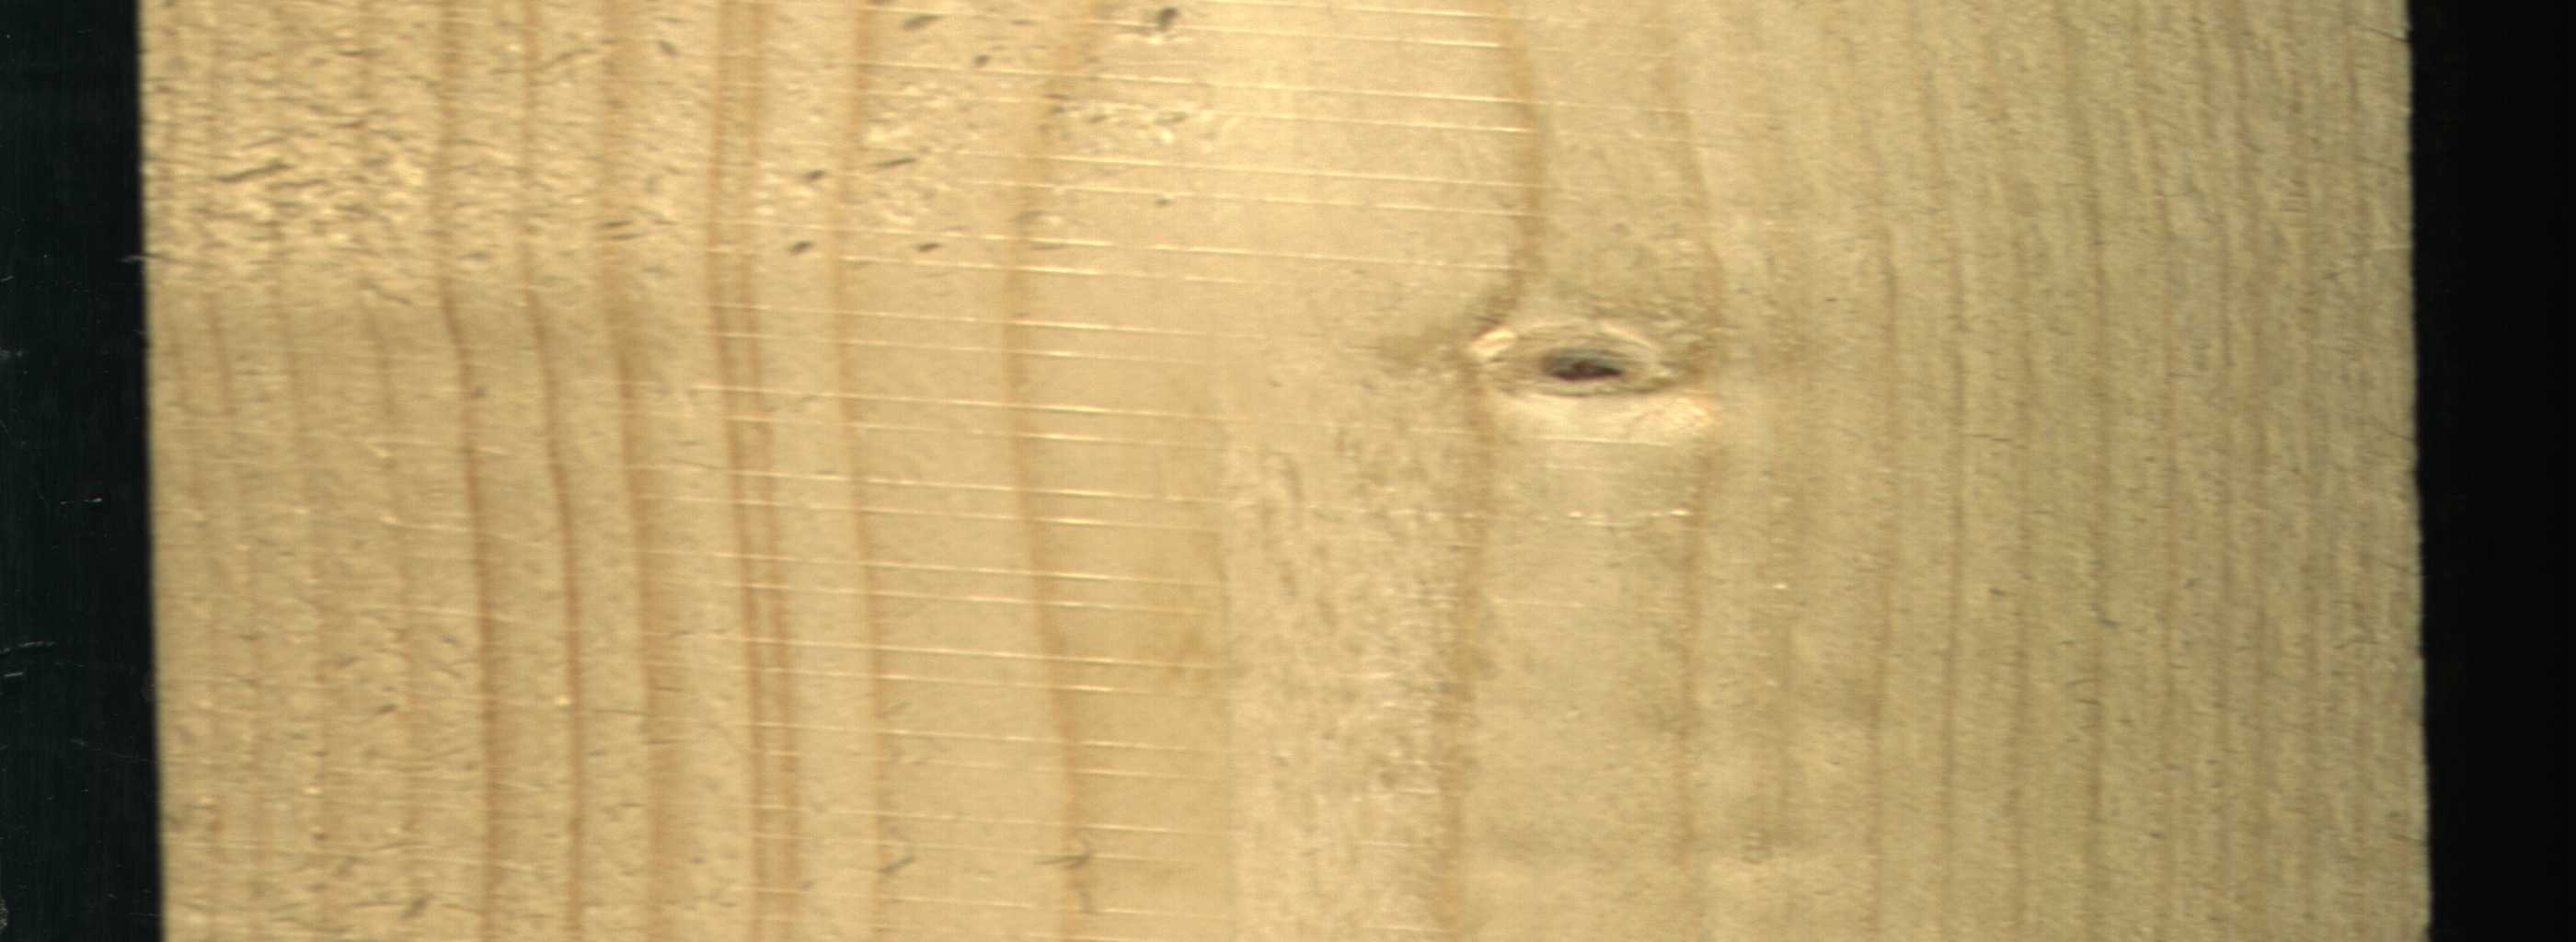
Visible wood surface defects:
Live_Knot